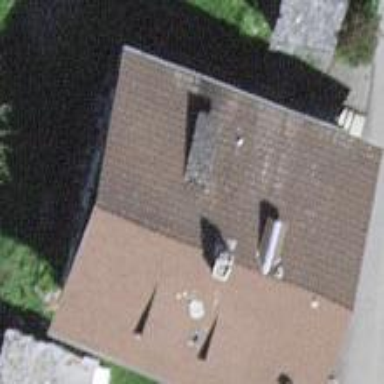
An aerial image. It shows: Simple house.